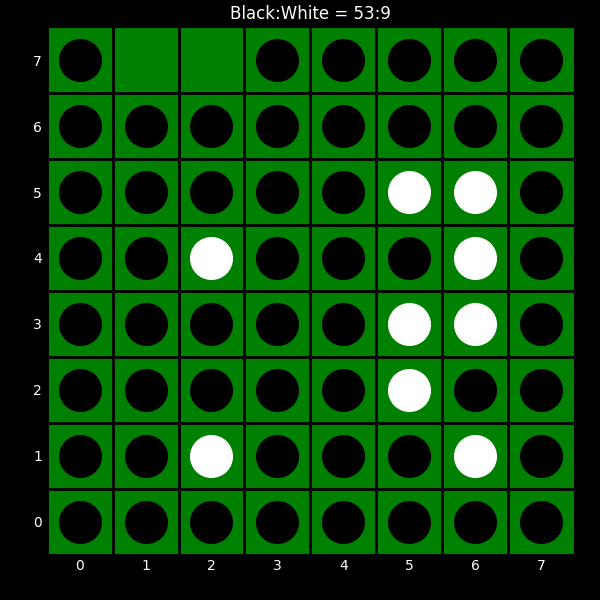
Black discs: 53
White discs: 9